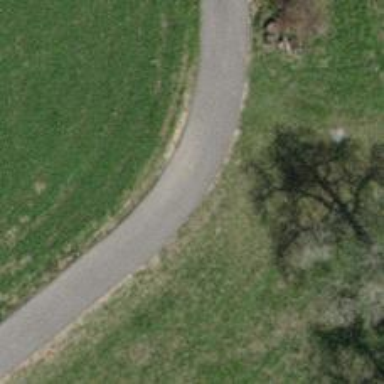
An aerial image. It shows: Paved track with grade1 tracktype.